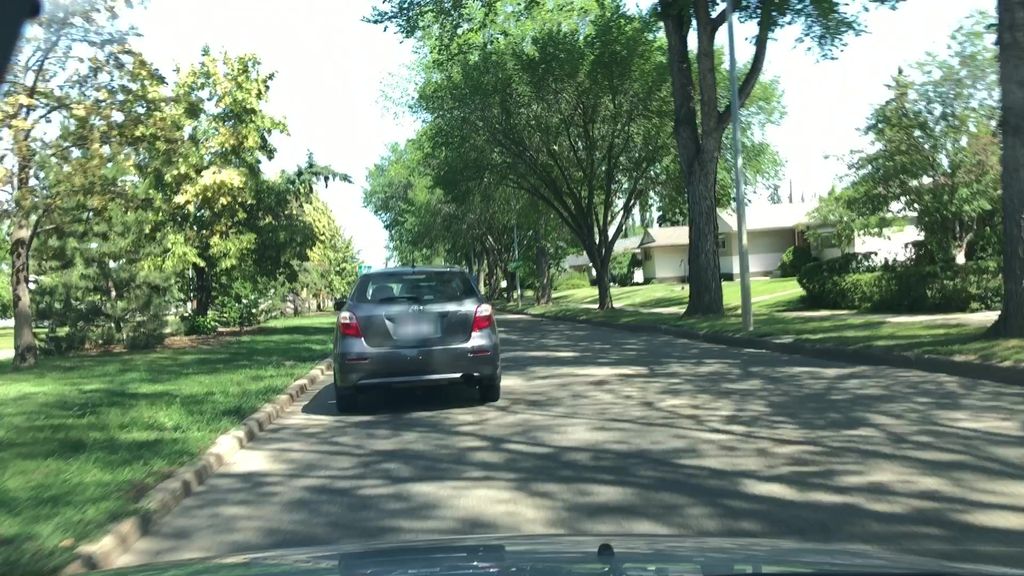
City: edmonton